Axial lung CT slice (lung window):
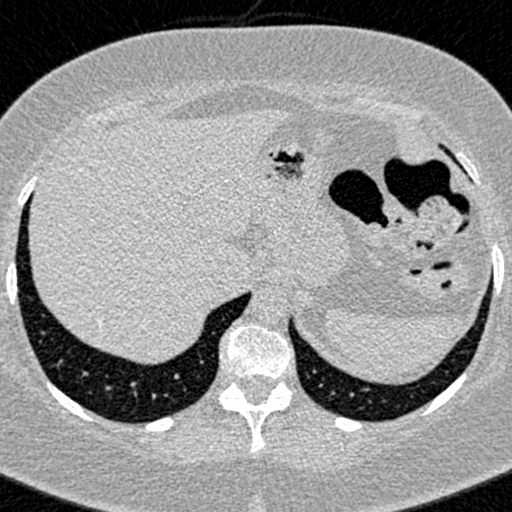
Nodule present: no